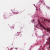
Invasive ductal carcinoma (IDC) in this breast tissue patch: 0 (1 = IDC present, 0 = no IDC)